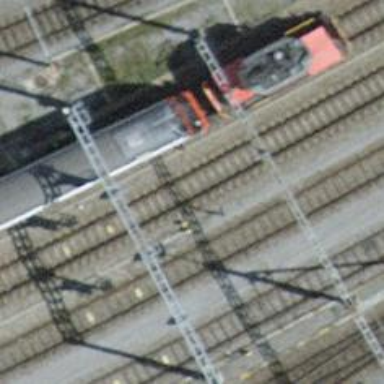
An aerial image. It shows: Railway signal.